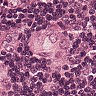
Metastatic tissue present: yes